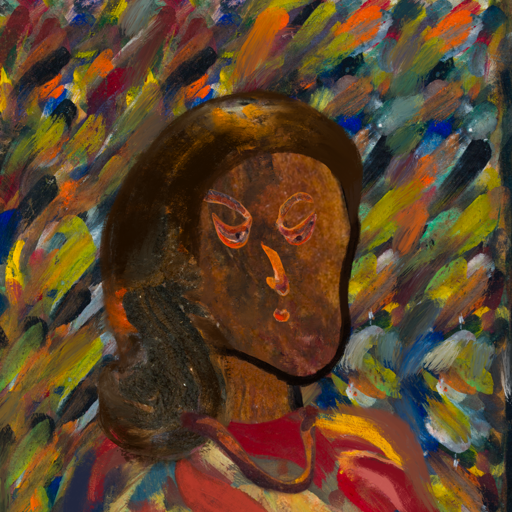
Background: An_Impression, Head And Neck Side: Mosgoul, Face Side: Hypocrite, Bust: Mother_And_Son_Son, Hair Side: Gypsy_Queen, Head Accessory: Blank, Second Necklace: Comrade, Necklace: Blank, Baby: Blank